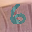
Label: 6